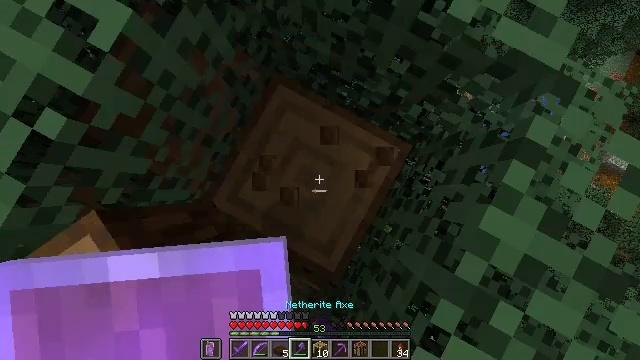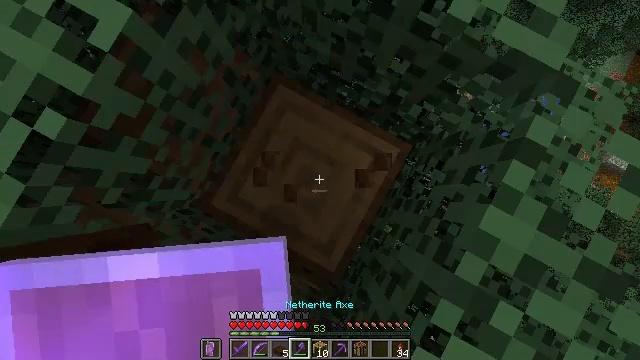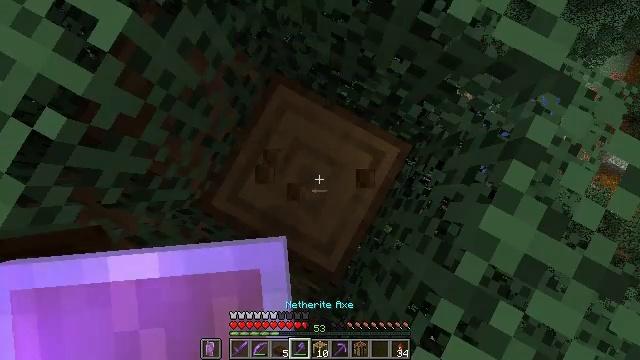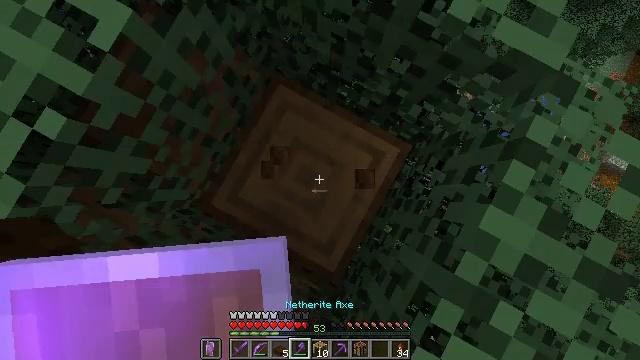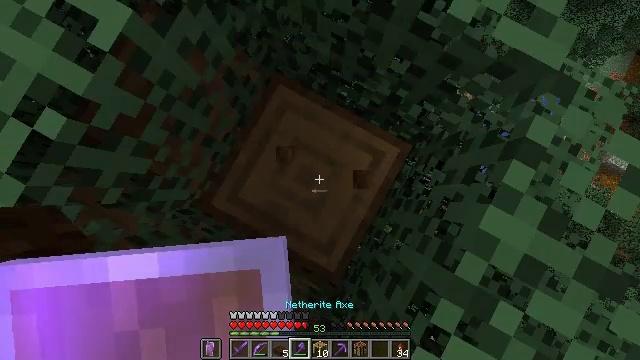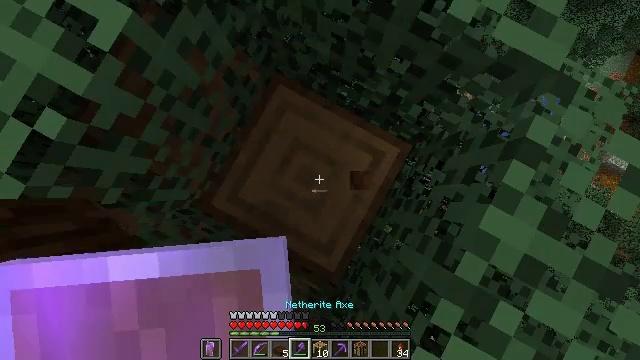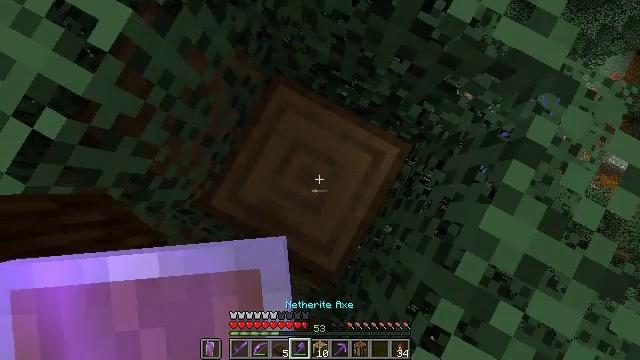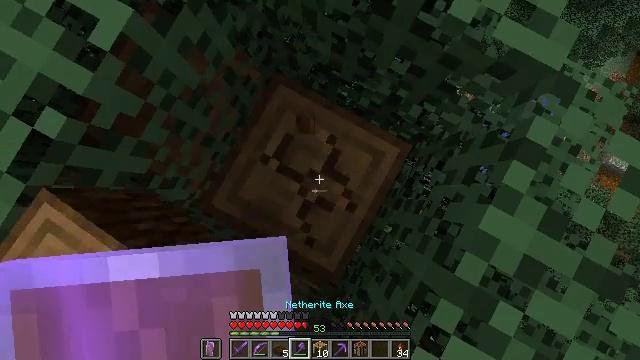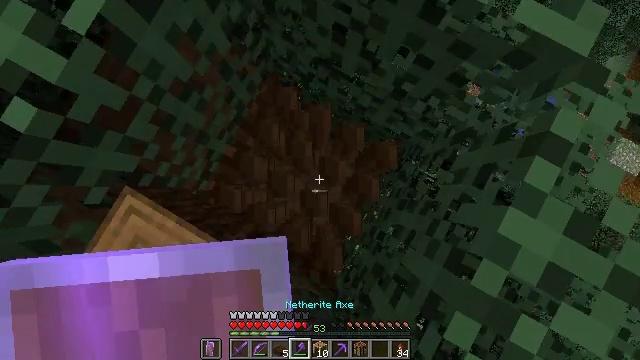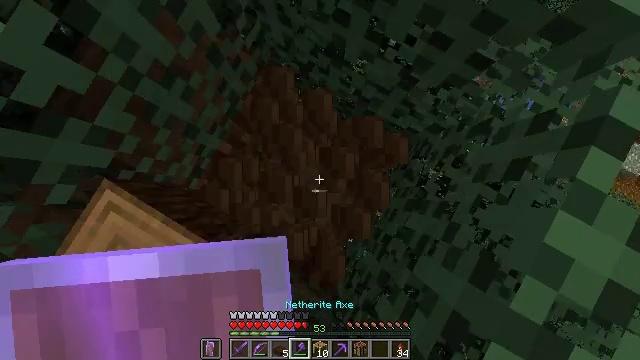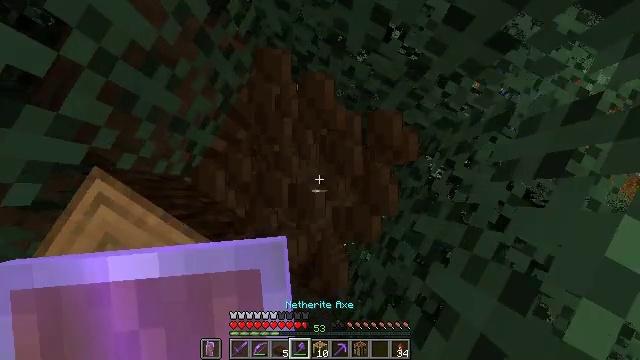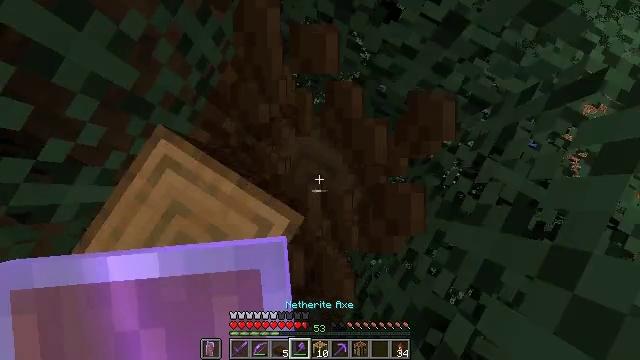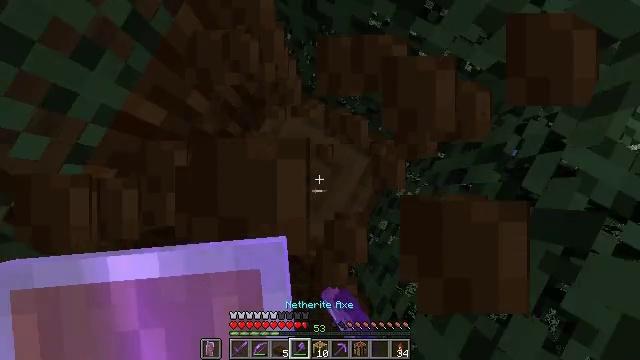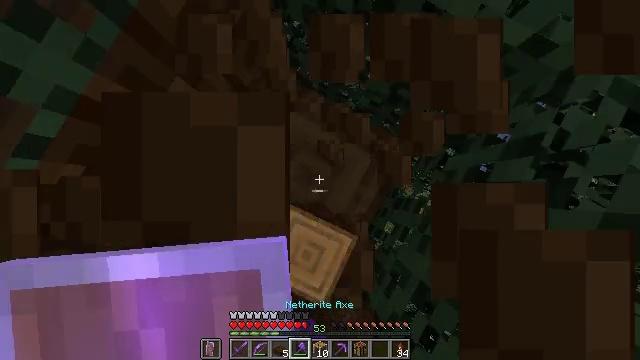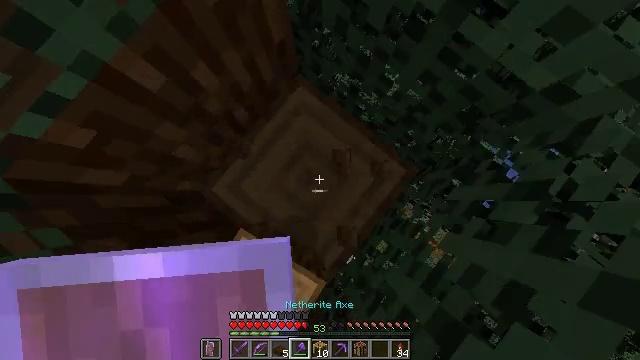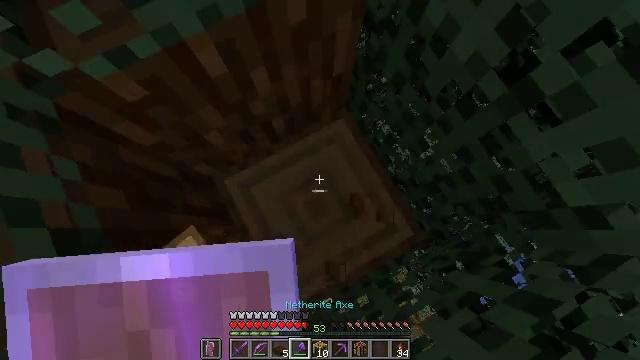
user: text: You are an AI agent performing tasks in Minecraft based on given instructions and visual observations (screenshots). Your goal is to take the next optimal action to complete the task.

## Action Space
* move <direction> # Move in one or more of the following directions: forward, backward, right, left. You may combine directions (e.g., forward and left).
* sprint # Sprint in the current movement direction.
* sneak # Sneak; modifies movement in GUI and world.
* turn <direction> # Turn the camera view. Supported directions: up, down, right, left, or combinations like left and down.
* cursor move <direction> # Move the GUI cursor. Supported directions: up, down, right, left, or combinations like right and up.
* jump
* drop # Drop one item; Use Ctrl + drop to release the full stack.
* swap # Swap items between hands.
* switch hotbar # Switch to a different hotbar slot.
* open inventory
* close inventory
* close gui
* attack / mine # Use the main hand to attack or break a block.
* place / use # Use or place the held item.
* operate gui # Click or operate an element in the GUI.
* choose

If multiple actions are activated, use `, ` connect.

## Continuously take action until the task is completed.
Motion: motion action
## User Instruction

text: Harvest the spruce log from a tree trunk.
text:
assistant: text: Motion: no_op
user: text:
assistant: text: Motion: no_op
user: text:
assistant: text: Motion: no_op
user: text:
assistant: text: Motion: no_op
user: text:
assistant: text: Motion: no_op
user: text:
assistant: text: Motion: no_op
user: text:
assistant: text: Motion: attack / mine
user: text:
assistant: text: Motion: attack / mine
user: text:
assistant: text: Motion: attack / mine
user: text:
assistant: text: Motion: attack / mine
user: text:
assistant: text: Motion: attack / mine
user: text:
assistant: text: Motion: attack / mine
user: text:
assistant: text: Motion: attack / mine
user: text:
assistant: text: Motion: turn left and up
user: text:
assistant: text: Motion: turn left and up
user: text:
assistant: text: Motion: turn left and up
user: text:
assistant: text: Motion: turn left and up
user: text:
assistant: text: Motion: turn left and up
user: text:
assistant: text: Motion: turn left and up
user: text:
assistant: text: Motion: turn left and up
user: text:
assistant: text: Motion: turn left and up
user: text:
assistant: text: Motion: no_op
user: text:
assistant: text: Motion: no_op
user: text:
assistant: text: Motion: attack / mine
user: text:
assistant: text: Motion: attack / mine
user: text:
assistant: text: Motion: attack / mine
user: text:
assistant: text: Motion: attack / mine
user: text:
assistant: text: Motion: attack / mine
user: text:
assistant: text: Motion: attack / mine
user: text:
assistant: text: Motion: attack / mine